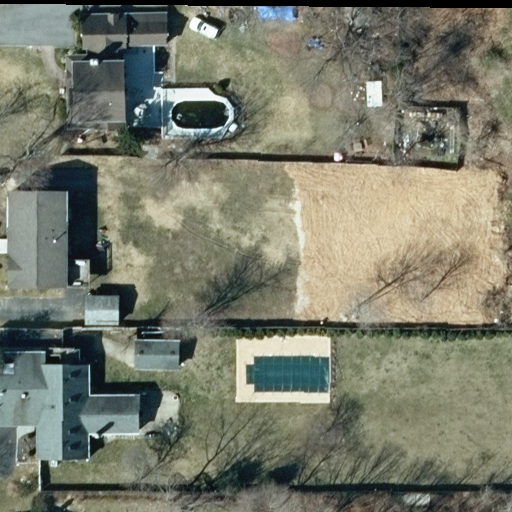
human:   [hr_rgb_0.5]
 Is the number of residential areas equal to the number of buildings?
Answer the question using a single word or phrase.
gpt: no

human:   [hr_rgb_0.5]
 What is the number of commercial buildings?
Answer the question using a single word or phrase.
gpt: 0

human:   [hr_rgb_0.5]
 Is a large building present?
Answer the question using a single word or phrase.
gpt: no

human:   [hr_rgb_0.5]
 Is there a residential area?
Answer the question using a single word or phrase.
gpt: yes

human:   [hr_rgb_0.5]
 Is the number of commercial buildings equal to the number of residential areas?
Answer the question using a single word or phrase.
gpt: no

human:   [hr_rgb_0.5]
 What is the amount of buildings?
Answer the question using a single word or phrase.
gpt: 5

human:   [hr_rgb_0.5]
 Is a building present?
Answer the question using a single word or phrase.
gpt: yes

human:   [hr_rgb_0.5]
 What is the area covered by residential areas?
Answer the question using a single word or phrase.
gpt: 4525m2

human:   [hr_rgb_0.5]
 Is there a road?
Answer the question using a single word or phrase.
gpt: no

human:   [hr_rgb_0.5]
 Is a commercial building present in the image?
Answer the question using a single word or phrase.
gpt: no

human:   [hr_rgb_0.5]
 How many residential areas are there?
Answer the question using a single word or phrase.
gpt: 1

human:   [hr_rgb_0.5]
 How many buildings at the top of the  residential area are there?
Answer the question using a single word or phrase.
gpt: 5

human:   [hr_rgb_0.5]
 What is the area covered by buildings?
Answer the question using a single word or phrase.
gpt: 703m2

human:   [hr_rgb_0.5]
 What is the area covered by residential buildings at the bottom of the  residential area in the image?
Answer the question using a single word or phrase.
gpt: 0m2

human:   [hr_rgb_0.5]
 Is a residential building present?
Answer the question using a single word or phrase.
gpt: yes

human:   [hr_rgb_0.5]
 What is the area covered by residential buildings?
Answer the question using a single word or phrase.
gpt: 588m2

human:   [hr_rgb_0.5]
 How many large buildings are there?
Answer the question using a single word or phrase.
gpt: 0

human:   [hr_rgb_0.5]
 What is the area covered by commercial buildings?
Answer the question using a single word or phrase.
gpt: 0m2

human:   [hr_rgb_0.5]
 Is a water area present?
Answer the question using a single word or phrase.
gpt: no

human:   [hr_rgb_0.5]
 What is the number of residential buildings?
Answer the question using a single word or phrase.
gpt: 3

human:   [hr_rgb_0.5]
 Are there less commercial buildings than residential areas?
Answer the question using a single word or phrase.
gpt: yes

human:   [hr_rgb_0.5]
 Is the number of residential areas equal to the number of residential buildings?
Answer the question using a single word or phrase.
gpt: no

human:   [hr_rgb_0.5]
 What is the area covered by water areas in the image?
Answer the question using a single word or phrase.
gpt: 0m2

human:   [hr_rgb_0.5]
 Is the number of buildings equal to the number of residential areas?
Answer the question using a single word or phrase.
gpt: no

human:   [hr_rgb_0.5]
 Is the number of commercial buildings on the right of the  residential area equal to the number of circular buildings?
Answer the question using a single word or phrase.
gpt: yes

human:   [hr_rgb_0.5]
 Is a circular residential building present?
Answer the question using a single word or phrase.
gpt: no

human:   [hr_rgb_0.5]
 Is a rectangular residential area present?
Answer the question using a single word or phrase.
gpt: yes

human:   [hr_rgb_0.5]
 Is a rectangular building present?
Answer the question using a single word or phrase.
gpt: yes

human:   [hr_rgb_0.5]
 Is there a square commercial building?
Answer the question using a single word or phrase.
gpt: no

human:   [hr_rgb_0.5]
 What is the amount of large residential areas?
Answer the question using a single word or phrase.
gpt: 1

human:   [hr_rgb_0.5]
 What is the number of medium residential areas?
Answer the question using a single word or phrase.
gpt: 0

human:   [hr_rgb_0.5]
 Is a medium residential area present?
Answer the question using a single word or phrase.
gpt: no

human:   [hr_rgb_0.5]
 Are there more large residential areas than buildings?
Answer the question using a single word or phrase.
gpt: no

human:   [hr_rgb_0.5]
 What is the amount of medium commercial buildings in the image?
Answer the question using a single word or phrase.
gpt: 0

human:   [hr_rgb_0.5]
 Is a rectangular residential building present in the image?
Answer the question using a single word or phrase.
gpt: yes

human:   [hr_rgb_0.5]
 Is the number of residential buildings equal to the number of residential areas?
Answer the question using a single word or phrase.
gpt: no

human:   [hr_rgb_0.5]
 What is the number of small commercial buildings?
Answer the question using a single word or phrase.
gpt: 0

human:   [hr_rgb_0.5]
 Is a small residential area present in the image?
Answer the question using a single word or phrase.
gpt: no

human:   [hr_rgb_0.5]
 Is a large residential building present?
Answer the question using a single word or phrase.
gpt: no

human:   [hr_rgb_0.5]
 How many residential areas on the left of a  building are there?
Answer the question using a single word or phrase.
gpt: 0

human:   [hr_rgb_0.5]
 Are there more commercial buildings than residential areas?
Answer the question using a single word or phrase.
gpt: no

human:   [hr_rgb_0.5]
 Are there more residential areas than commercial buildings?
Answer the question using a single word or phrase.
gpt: yes

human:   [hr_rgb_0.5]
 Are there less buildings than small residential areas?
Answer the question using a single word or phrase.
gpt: no

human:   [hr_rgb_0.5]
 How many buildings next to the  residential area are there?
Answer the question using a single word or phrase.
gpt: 5

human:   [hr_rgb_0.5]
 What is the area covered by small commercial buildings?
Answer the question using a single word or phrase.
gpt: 0m2

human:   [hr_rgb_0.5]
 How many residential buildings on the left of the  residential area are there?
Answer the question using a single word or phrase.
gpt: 3

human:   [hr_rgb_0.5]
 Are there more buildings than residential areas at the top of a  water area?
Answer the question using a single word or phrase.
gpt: yes

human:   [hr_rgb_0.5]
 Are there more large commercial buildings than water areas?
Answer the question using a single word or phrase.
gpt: no

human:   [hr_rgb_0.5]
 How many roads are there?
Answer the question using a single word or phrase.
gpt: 0

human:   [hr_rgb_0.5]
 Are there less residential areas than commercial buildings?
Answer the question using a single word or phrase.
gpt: no

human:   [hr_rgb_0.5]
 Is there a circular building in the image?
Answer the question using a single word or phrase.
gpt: no

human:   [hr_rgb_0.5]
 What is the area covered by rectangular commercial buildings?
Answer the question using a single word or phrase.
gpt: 0m2

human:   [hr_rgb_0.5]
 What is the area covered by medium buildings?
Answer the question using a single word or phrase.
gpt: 577m2

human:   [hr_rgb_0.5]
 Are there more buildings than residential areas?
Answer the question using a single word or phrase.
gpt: yes

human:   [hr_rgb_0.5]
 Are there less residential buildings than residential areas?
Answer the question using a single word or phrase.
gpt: no

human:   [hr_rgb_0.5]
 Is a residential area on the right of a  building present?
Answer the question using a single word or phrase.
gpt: yes

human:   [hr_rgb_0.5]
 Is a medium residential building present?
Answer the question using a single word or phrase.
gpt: yes

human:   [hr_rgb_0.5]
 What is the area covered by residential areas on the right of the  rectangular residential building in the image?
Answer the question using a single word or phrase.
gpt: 4525m2

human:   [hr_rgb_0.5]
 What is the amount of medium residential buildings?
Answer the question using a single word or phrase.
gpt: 2

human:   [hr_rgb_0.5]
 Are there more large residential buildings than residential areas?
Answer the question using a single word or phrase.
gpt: no

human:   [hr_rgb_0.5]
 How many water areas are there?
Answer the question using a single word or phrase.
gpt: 0

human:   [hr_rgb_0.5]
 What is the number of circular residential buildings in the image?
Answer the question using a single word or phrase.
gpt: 0

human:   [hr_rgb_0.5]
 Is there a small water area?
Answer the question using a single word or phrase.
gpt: no

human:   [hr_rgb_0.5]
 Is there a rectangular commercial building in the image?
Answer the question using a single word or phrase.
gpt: no